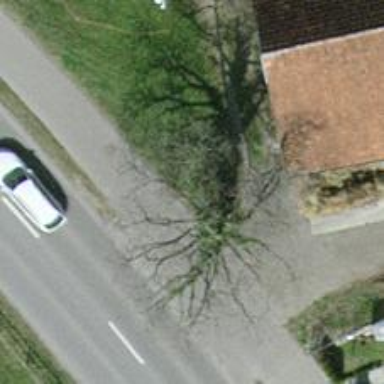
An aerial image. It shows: Broadleaved tree in natural setting.